Question: The text on my mobile site is "squishing" to the left. The rest of the site fills the page as intended. The text is wrapped in div elements, but it doesn't matter if I put them in divs or paragraphs, the outcome is the same. When I set a height on each element, it corrects the problem, but I'm trying to avoid that since there are a lot of paragraphs and they are all different sizes, not to mention future usability.
<URL> an example and a screenshot:

On ALL the text elements, this happens, whether it's a ul, div, p, or header tags...
Also, it appears fine on older Androids and iPhones...
Any help would be appreciated.
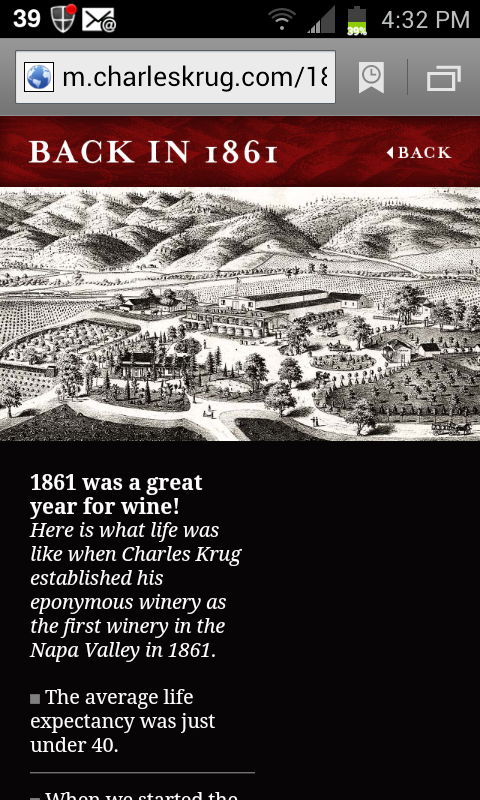
Answer: I figured out the problem. I didn't set the "initial-scale" in the name="viewport" tag in the head tags.
The final tag that resolved the issue is
'''
<meta name="viewport" content="width=630px; height=device-height; initial-scale=0.5;" />
'''
Thanks for all the input!